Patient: sex M, age 73
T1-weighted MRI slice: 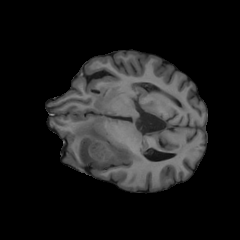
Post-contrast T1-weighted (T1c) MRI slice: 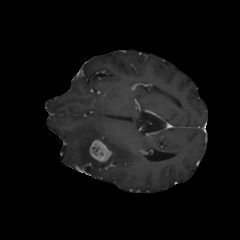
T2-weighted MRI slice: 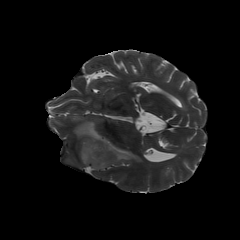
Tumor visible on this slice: yes
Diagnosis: Glioblastoma, IDH-wildtype
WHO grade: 4